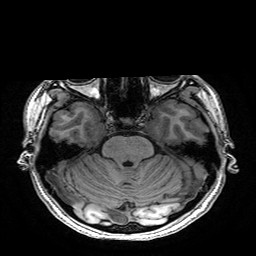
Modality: T1w
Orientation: coronal
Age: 20
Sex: female
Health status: healthy
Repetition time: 2.53 s
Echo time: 0.0034 s